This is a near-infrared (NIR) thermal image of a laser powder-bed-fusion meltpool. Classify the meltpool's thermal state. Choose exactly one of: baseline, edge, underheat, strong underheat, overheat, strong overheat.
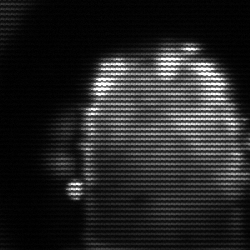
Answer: baseline